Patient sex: M
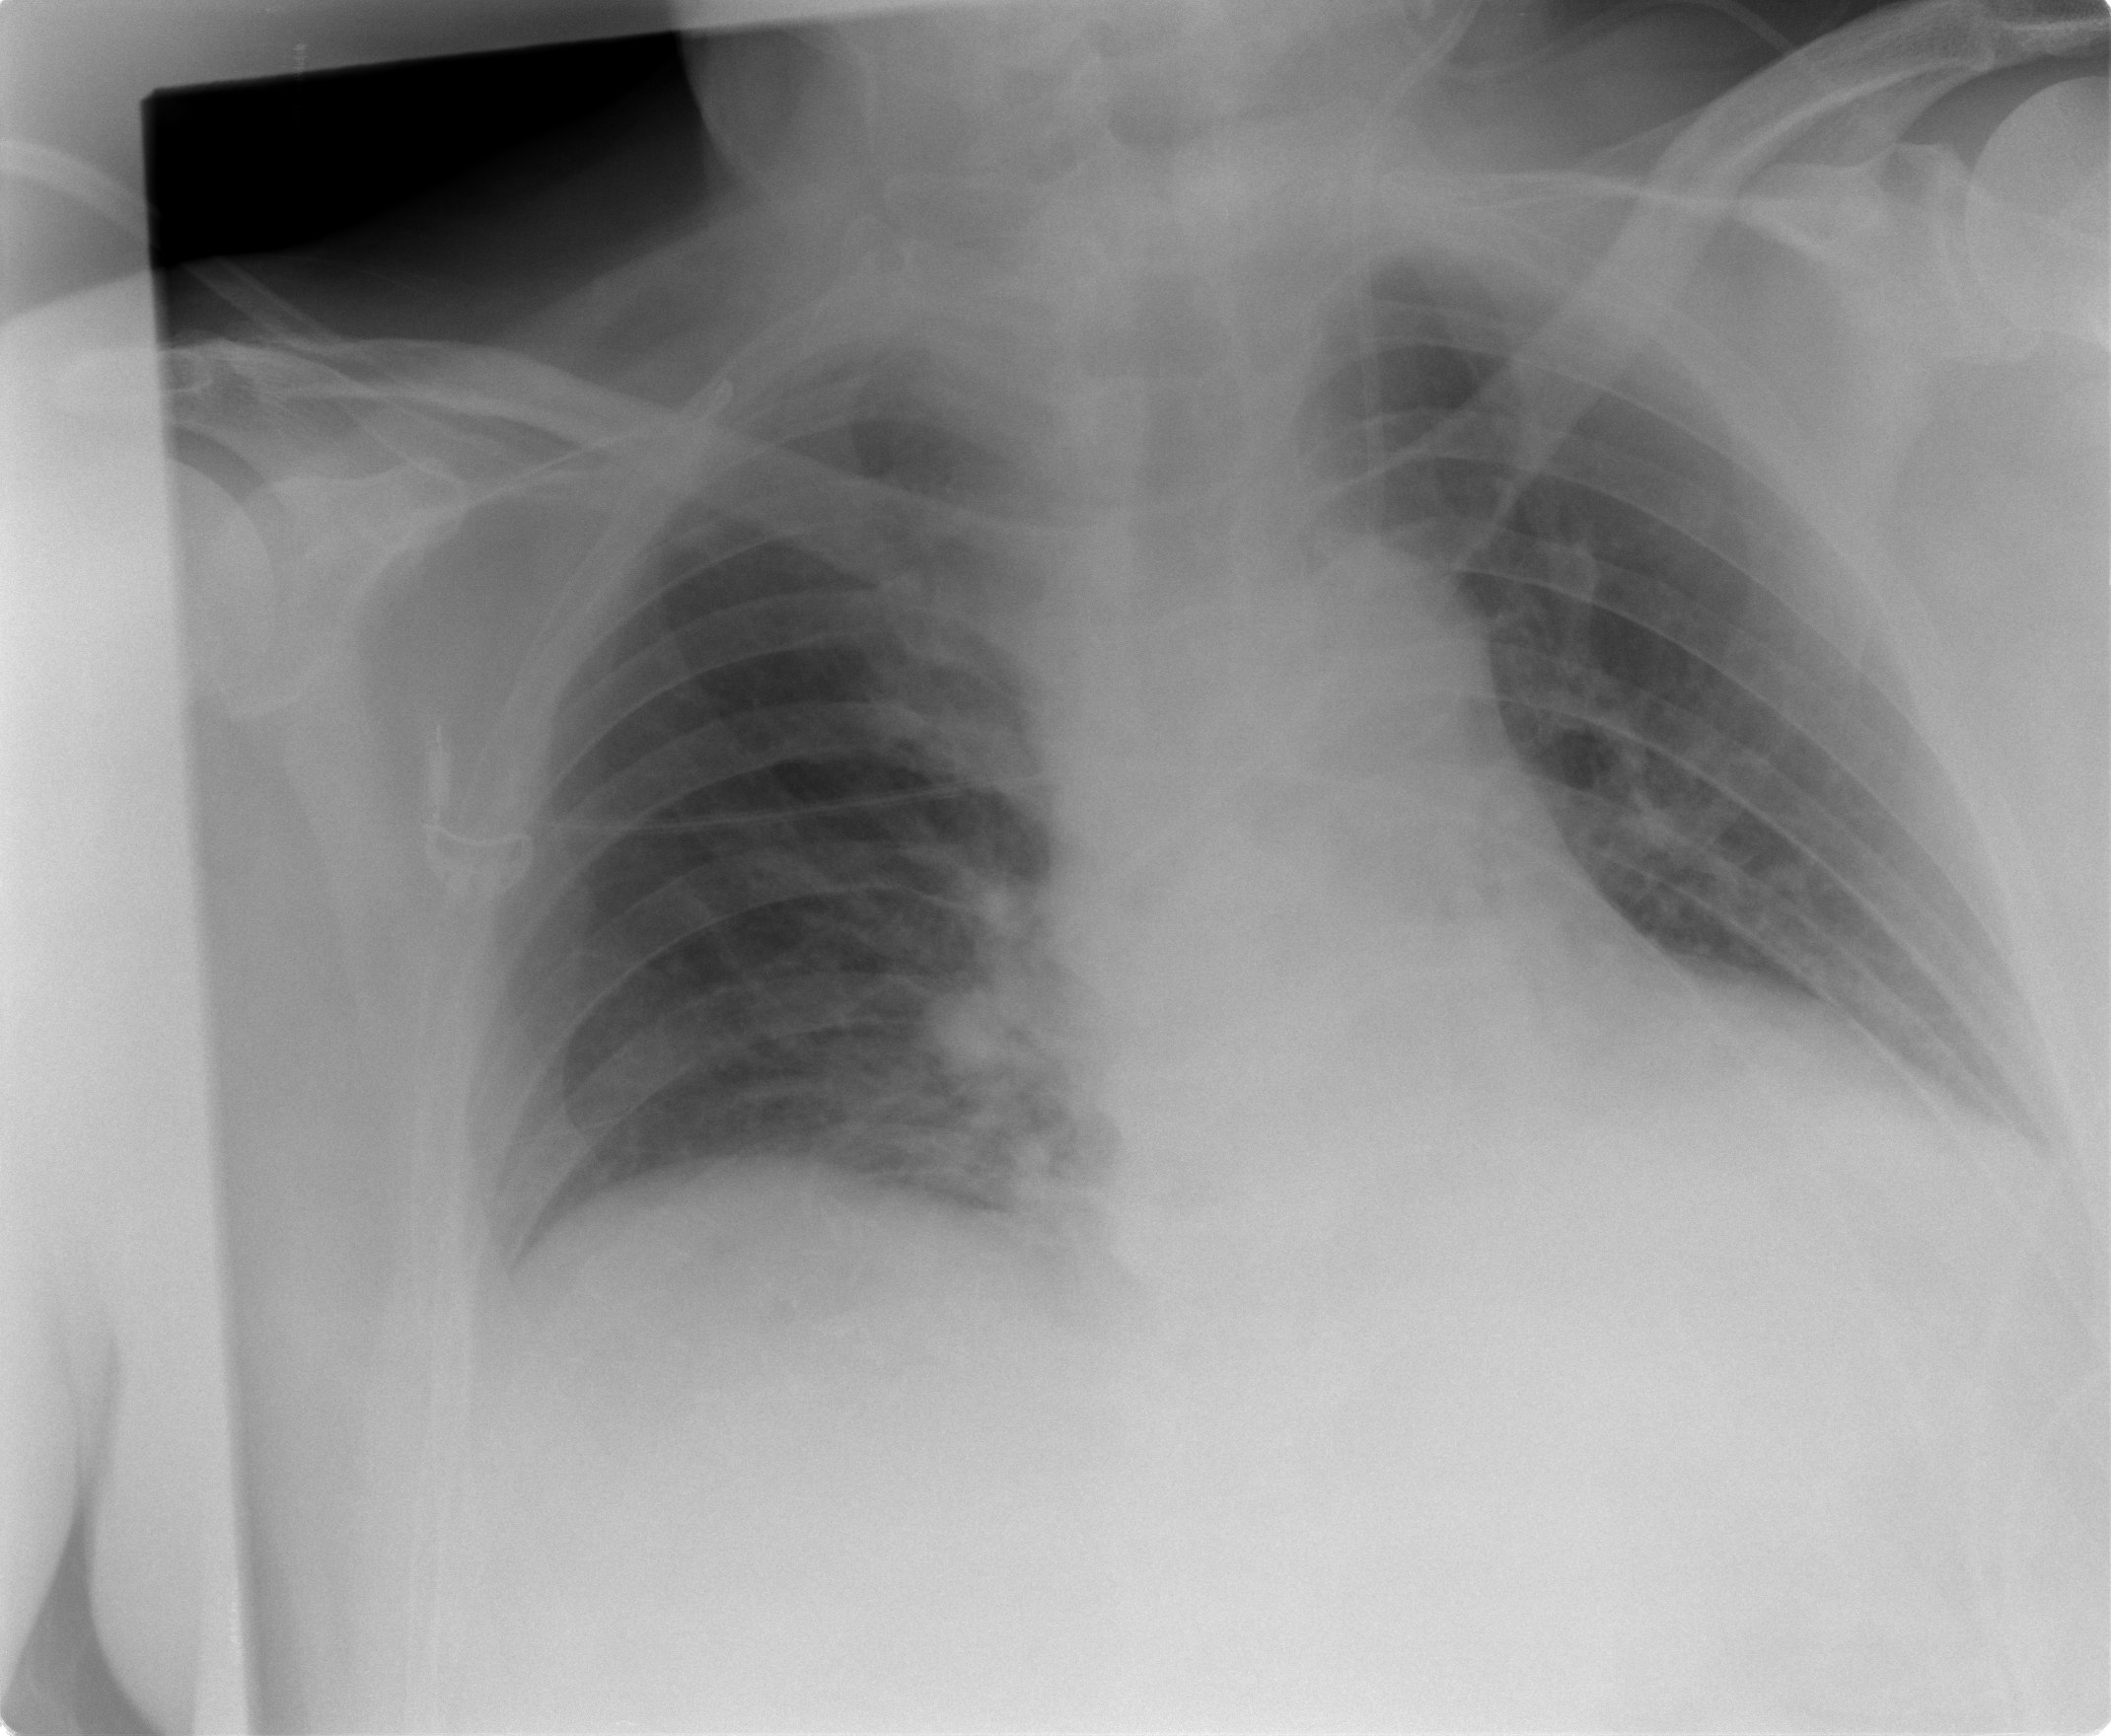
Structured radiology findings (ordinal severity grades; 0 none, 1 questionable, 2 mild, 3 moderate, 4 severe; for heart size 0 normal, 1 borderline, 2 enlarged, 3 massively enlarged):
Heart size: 0
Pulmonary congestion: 1
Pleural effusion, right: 0
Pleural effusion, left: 0
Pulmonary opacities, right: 0
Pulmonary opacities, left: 0
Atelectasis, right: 0
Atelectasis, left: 0